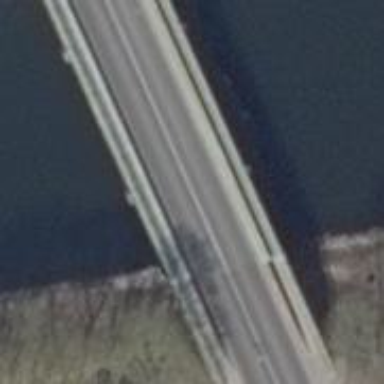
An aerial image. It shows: There is bridge in the image.